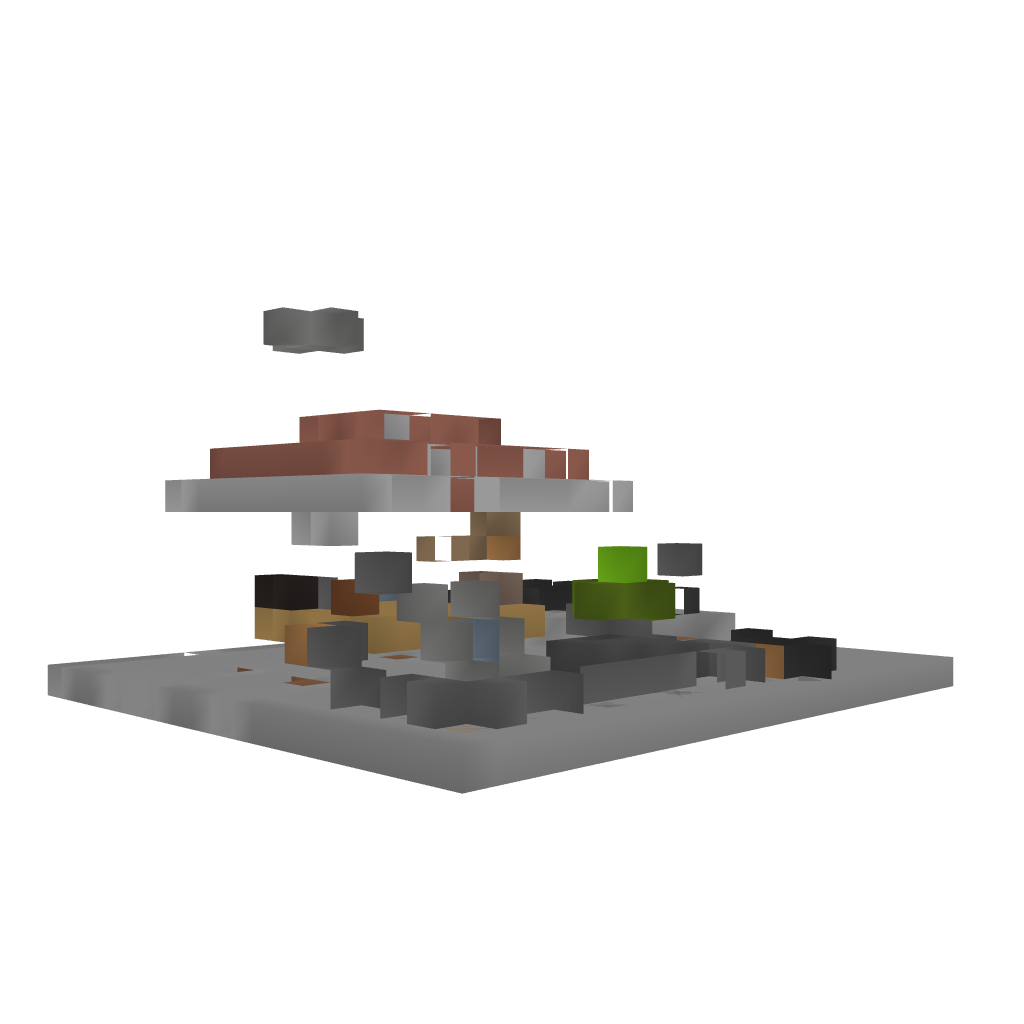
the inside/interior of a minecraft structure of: Small Modern House